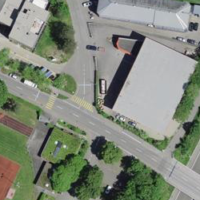
EUNIS habitat code: 57
Species observed at this site:
Allium ursinum